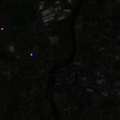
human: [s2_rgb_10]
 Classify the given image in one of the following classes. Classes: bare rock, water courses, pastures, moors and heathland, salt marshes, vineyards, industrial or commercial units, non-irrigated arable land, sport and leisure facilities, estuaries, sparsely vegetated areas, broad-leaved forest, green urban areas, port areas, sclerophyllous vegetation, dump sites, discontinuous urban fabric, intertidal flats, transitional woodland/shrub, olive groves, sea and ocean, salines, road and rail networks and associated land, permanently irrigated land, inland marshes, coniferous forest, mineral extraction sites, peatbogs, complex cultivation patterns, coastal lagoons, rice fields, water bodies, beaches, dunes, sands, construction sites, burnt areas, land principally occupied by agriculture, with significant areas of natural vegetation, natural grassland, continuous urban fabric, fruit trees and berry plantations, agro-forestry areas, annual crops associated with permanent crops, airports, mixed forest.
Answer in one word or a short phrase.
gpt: discontinuous urban fabric, industrial or commercial units, pastures